Question: I am downloading the source code of android via Ubuntu 12.04. And the manifest file is :
'''
<default revision="refs/tags/android-4.0.1_r1" remote="aosp" sync-j="4"/>
'''
So I am downloading android 4.0.1. But the things is I have downloaded 15G, but it is not finished yet. I searched on the internet and it seems that the source code of 4.0 is not that big..
There is something wrong with the school's internet(sometimes the internet disconnects), so it often stuck like this and I need to stop it and repo sync again. Will this has anything to do with the result?

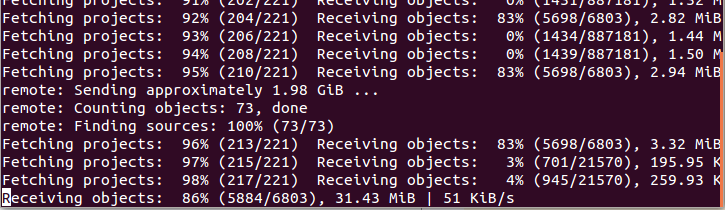
Answer: The repo tool not only download files of the selected branch of Android but also downloads all git history. So as any change of file in git creates a snapshot of this file, not surprisingly that with the lapse of time the sources grow. When I started to program Android with Gingerbread version the size of all the sources was less then 10 Gb. Now they are huge.
As for repo synchronization, as far as I remember, unless you successfully downloaded the whole project within repo, the repo tool will restart its synchronization. For instance, there is a subproject "frameworks/base", which is quite huge, thus, if the connection was lost during the synchronization of this subproject, you will be required to synchronize it once again. This can be the reason you see the same files loaded. However, I'm not sure in such behavior of repo tool.